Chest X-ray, AP view. Patient: 62 years old, sex F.
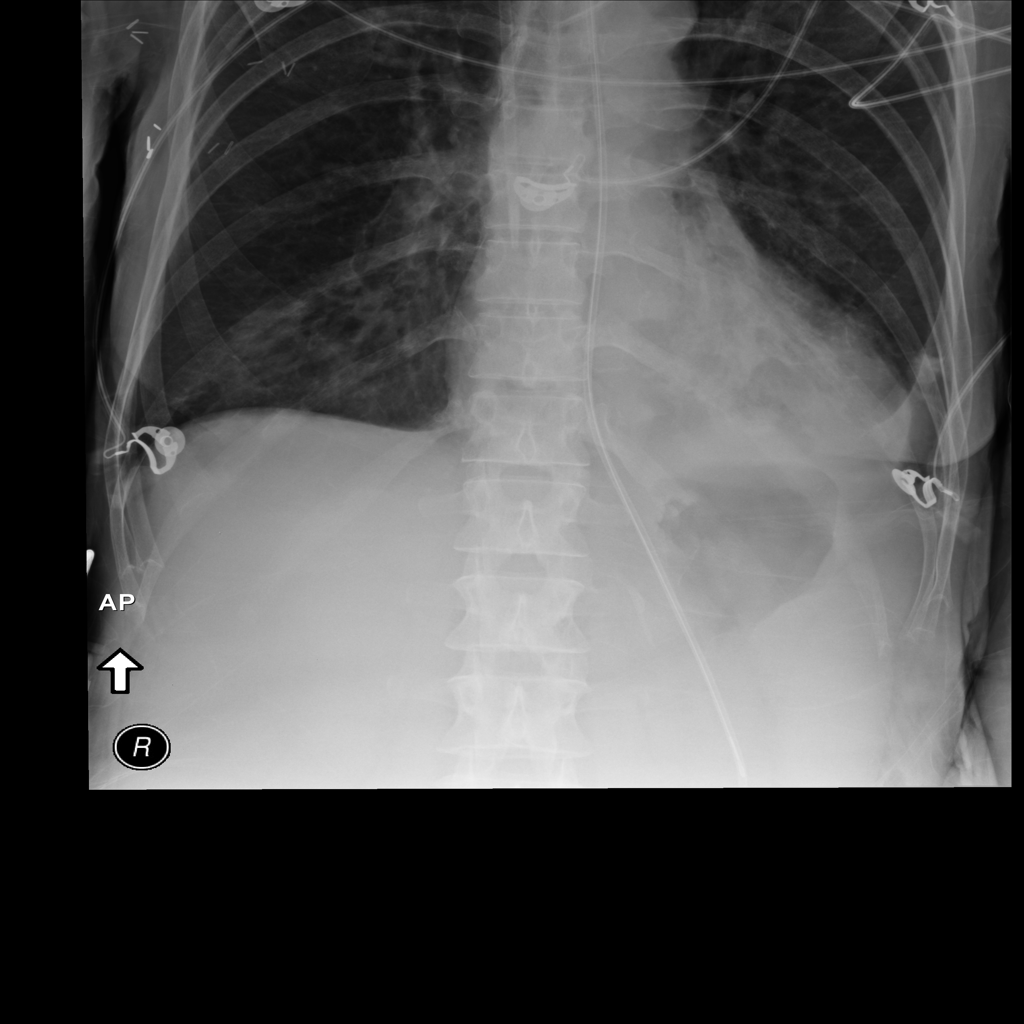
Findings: No Finding